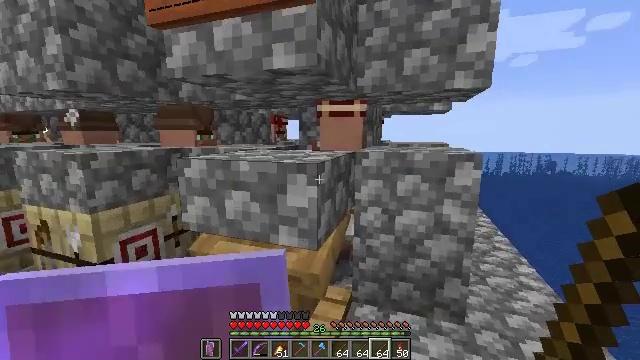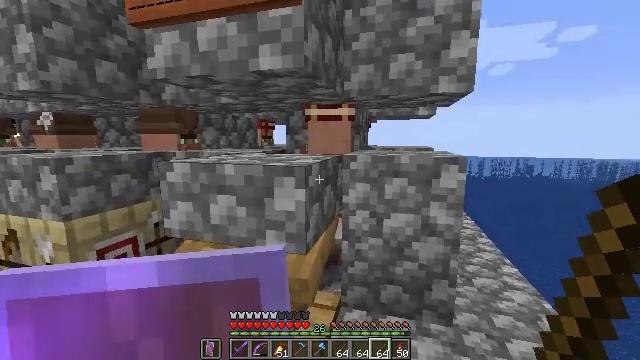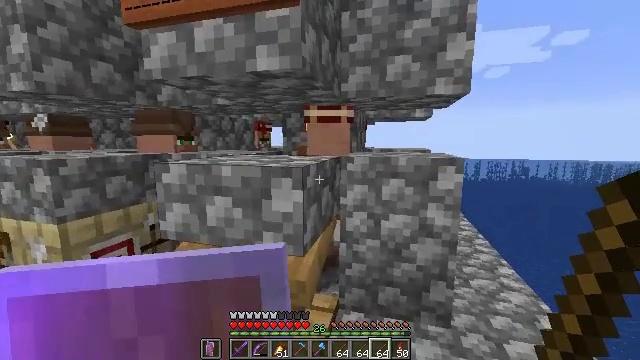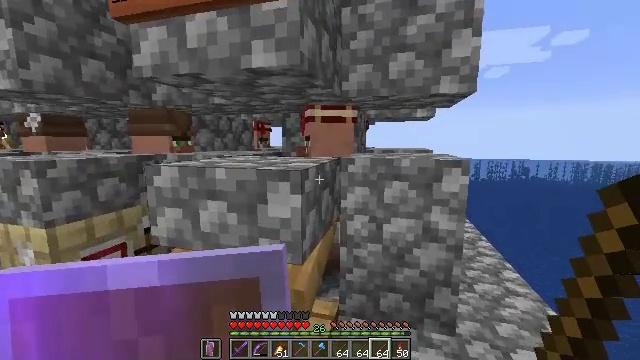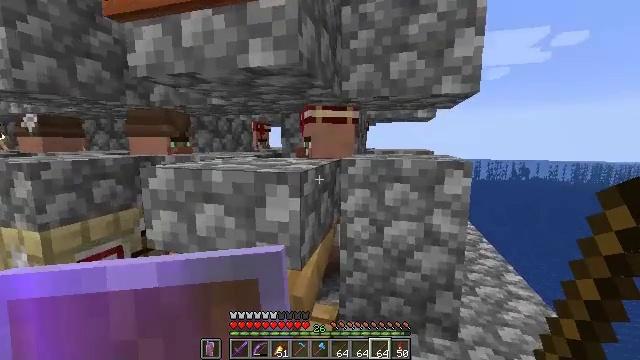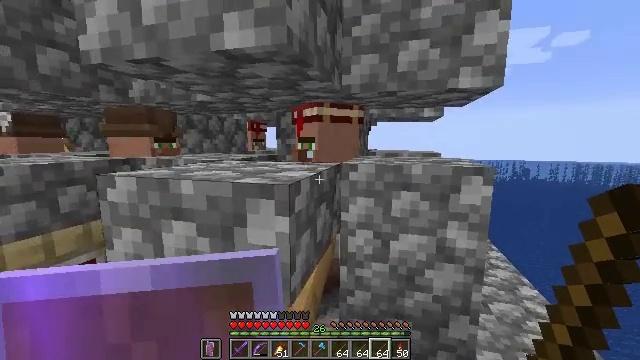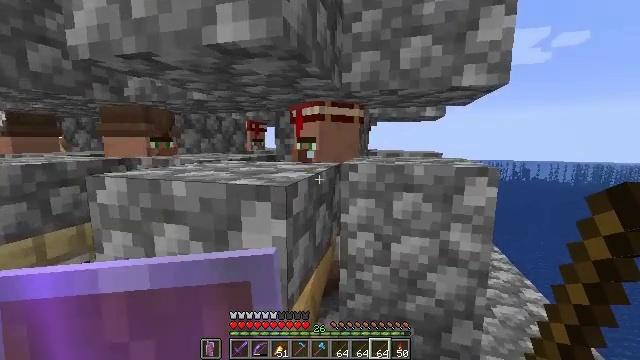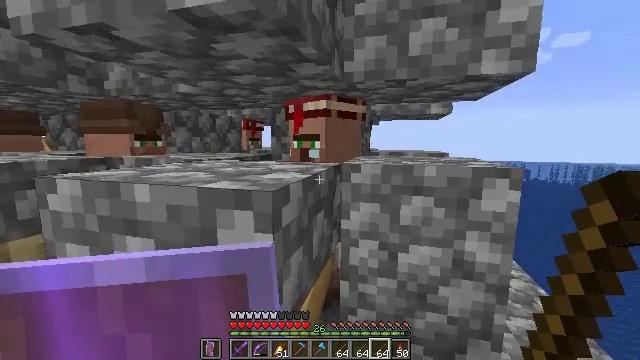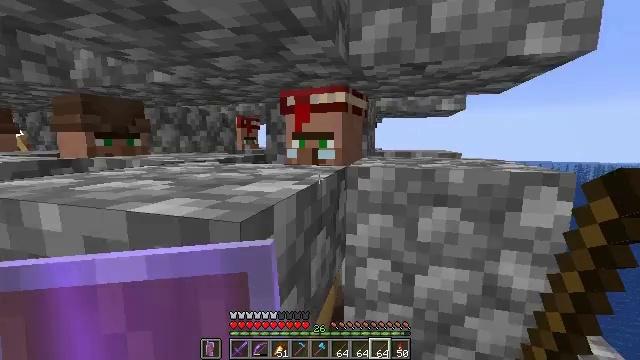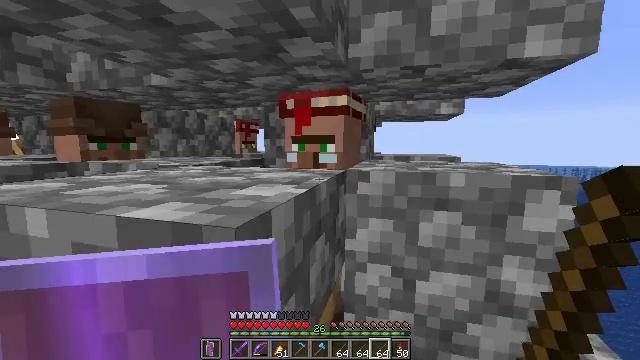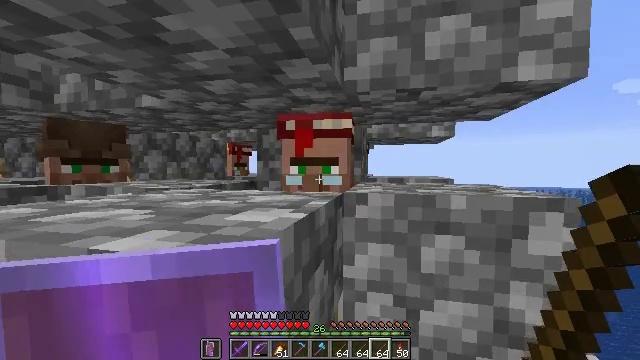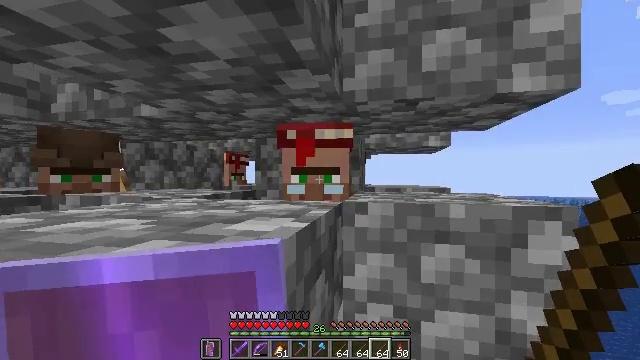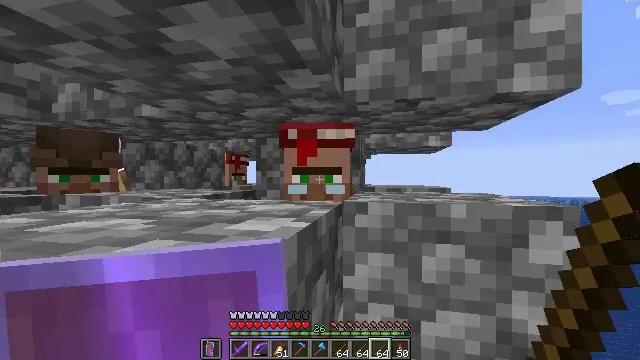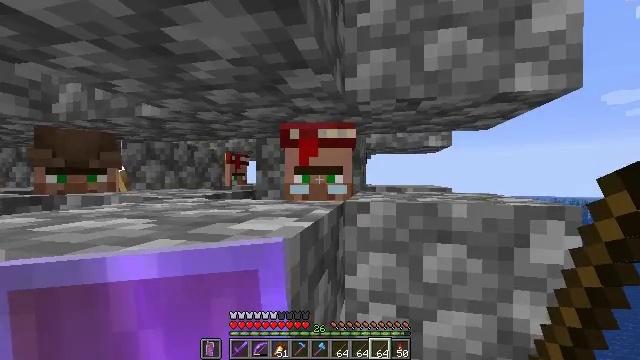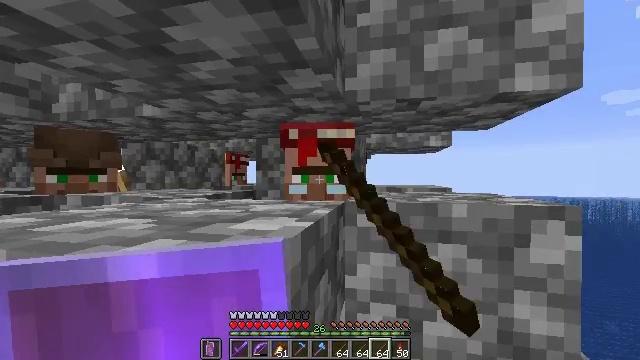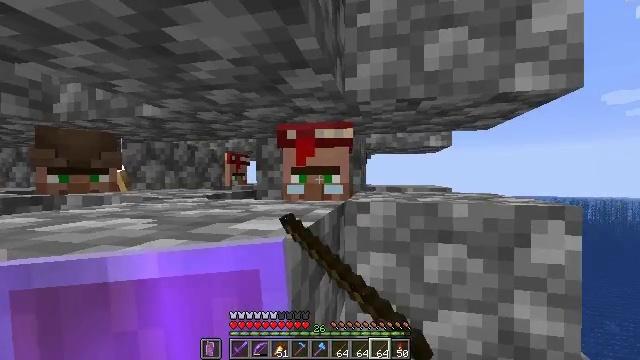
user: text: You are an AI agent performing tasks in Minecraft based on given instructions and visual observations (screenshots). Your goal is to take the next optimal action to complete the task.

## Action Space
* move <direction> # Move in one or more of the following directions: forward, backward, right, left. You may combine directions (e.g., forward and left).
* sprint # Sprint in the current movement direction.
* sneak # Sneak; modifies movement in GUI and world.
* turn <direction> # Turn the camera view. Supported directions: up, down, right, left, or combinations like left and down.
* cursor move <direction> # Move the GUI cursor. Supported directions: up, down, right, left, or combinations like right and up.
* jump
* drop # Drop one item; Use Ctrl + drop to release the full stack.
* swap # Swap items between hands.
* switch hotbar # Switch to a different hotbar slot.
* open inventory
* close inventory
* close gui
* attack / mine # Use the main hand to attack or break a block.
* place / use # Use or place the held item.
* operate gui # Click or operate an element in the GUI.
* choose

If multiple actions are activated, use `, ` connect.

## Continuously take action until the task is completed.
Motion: motion action
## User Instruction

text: craft item air
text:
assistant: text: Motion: turn right and up
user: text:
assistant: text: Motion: no_op
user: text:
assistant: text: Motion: move forward
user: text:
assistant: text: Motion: move forward
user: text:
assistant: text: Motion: move forward
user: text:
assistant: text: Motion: move forward
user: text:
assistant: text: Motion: move forward
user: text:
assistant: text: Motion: no_op
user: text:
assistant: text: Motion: no_op
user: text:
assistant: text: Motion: turn right and up
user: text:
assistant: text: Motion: turn up
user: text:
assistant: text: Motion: no_op
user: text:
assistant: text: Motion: use / place
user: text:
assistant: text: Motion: use / place
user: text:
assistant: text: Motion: use / place
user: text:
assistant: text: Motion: no_op
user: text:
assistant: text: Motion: no_op
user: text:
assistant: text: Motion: open gui
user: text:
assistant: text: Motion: no_op
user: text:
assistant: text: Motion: no_op
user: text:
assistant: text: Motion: no_op
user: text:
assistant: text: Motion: no_op
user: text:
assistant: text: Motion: no_op
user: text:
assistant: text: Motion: no_op
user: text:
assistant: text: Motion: no_op
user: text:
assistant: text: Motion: no_op
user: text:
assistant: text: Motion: no_op
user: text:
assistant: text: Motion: no_op
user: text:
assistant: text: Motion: no_op
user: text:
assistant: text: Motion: no_op